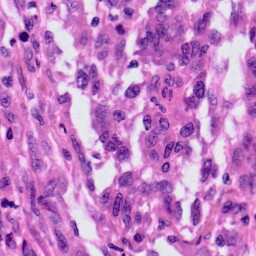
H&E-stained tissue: Skin